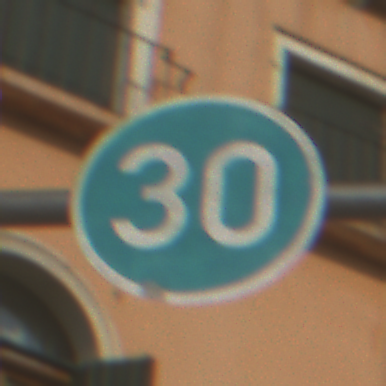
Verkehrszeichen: VorgeschriebeneMindestgeschwindigkeit
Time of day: MorningAfternoon
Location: Outdoor (Urban)
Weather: Clear
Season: NotSpecified
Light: Natural